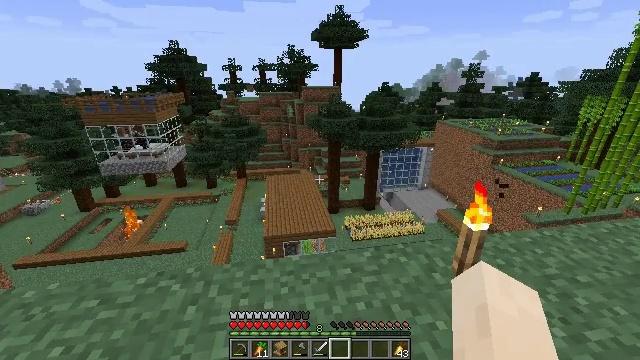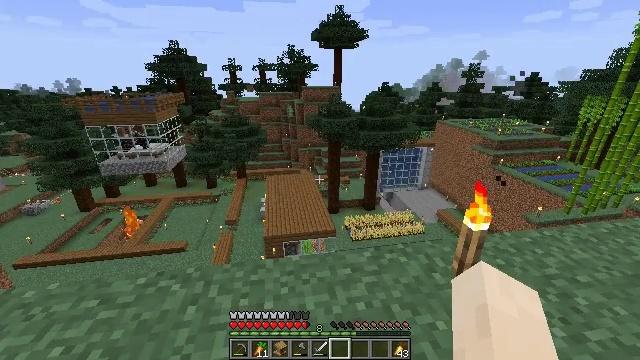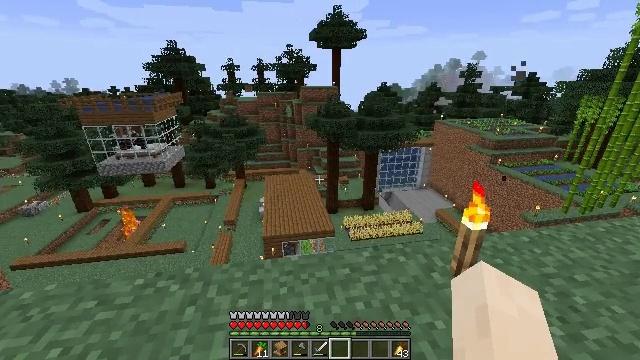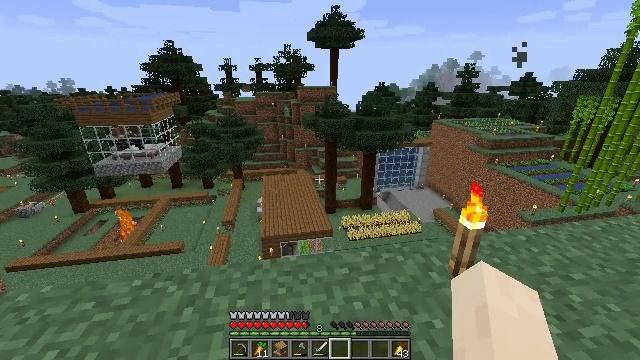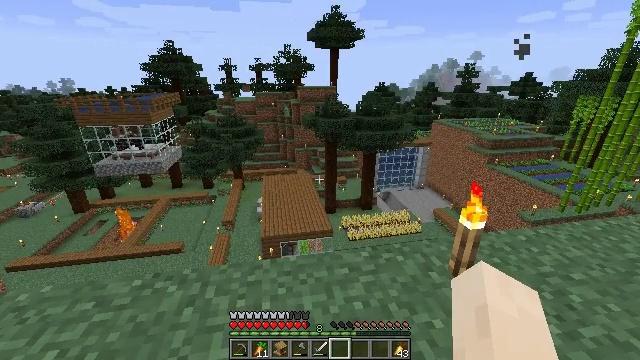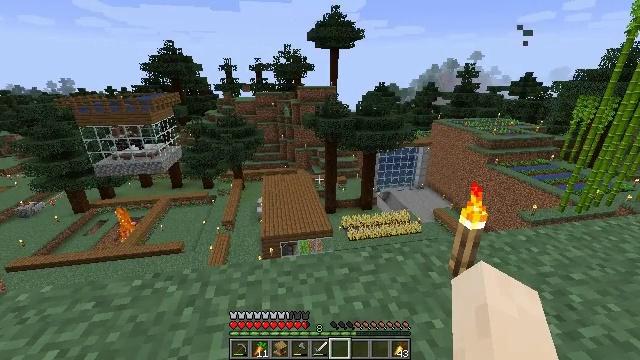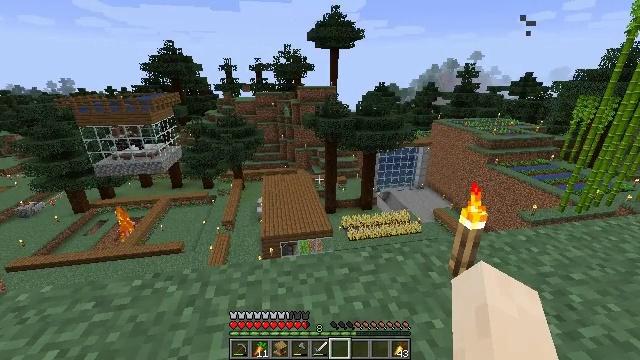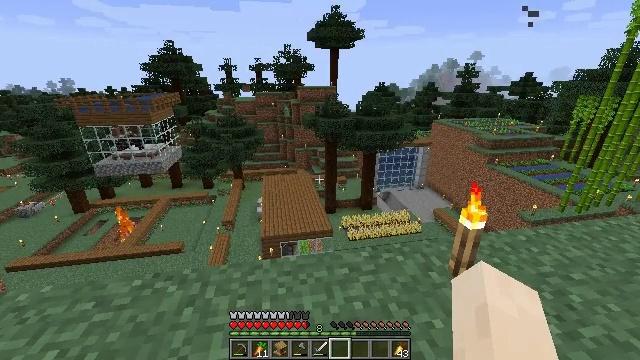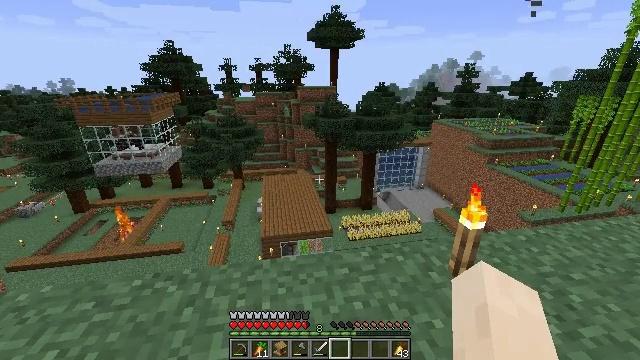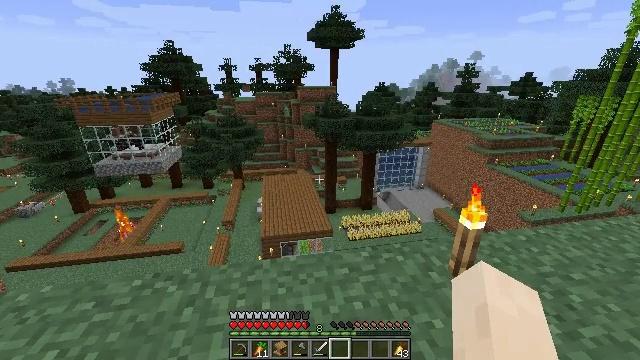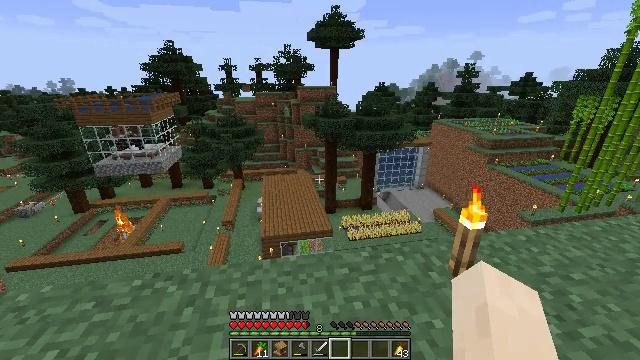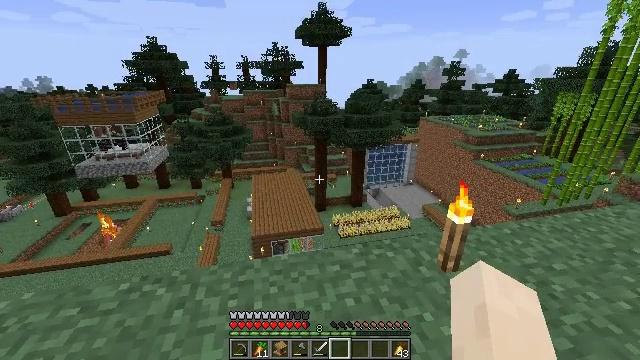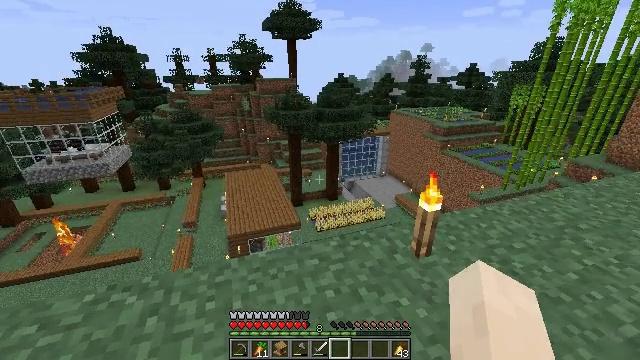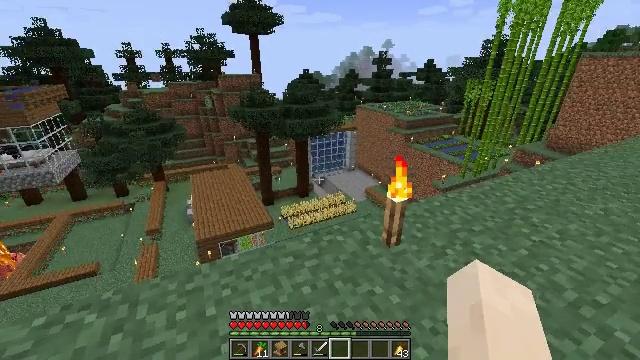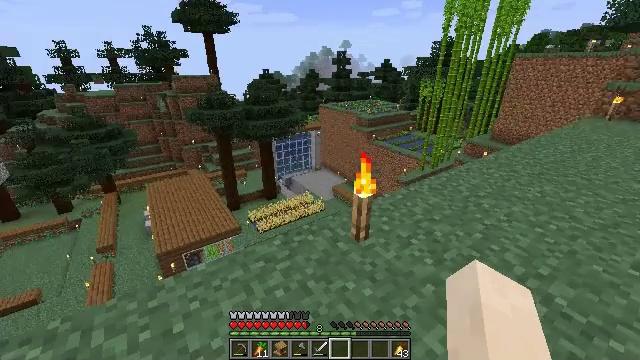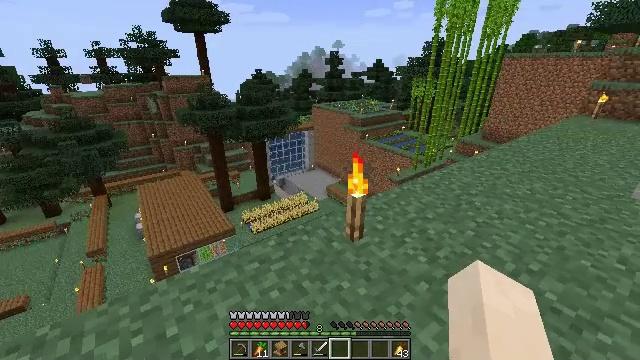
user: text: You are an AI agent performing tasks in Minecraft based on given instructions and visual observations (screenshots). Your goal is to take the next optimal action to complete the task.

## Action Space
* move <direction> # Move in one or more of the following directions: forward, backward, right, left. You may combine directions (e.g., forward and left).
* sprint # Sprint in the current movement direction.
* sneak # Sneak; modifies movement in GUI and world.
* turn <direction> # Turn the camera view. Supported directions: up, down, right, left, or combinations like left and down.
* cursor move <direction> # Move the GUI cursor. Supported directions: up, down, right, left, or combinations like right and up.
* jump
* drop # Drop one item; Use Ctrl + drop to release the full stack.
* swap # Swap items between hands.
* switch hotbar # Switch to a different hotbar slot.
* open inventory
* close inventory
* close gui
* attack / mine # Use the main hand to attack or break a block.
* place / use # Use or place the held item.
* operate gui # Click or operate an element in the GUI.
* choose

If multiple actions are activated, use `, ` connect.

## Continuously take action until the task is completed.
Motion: motion action
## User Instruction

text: Harvest bamboo from the farm.
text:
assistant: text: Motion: no_op
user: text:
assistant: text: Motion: no_op
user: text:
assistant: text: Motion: no_op
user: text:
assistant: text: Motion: no_op
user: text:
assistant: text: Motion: no_op
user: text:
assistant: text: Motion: no_op
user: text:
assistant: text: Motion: no_op
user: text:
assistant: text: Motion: no_op
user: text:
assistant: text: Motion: no_op
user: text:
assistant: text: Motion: no_op
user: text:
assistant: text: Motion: turn right
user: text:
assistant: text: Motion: turn right and down
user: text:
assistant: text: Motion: turn right
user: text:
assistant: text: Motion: turn right
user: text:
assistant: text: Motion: turn right
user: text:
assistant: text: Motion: no_op
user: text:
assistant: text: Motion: no_op
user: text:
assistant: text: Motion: no_op
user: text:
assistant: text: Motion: no_op
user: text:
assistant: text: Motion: no_op
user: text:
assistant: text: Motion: no_op
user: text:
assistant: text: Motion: no_op
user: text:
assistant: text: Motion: no_op
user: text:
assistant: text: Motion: no_op
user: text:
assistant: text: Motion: no_op
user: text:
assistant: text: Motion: no_op
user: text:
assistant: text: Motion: no_op
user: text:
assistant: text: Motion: no_op
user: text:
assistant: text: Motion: no_op
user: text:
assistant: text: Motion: no_op